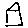
Label: house